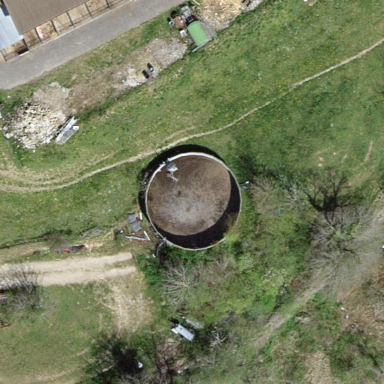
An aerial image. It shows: Farm building.